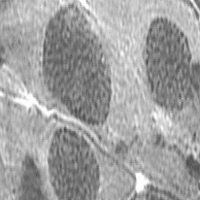
Label: prophase